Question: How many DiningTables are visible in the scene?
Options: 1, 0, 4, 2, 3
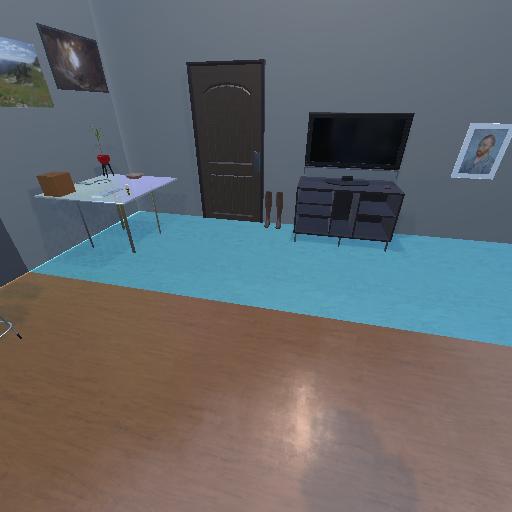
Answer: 1